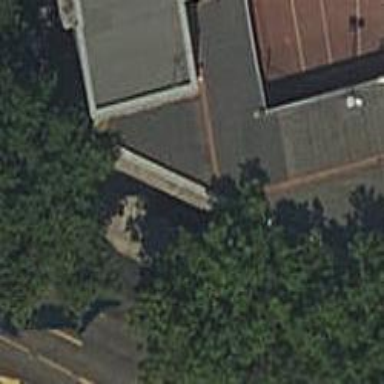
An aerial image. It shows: Bus stop with platform for public transport.